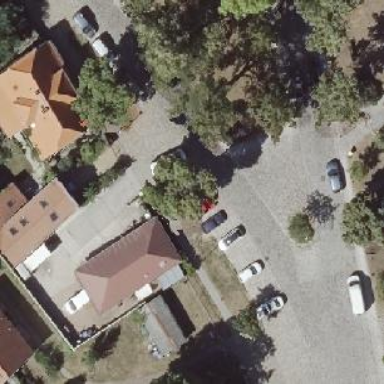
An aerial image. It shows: Residential road.